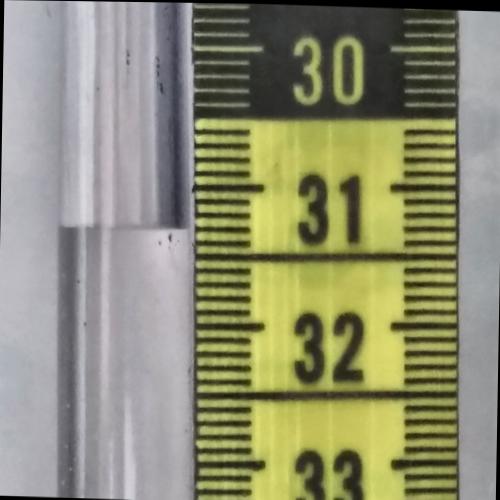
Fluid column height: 31.3 cm